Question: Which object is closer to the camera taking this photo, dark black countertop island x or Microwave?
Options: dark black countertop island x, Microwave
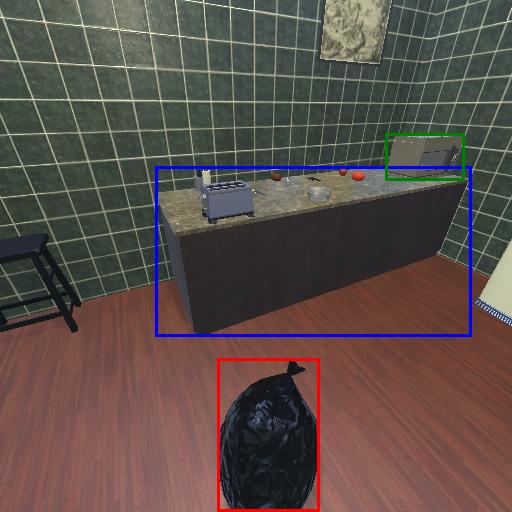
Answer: dark black countertop island x